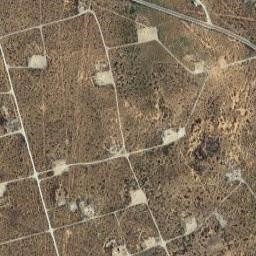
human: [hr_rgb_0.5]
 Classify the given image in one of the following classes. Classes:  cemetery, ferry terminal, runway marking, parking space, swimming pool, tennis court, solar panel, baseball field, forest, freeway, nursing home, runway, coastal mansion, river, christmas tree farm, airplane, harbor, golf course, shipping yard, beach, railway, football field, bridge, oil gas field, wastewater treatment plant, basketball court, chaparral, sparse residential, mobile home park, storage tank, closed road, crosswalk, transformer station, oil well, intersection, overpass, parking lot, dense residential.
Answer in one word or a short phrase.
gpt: oil gas field